Brain MRI, t1w sequence, axial 2D slice.
Patient: age 55, sex M, weight 98 kg, height 1.98 m
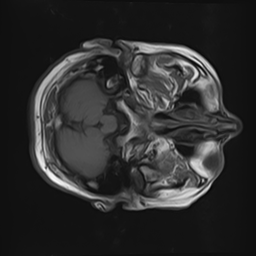